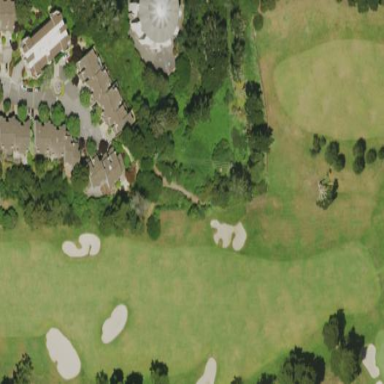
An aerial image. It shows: Rough grassy area used for golf.